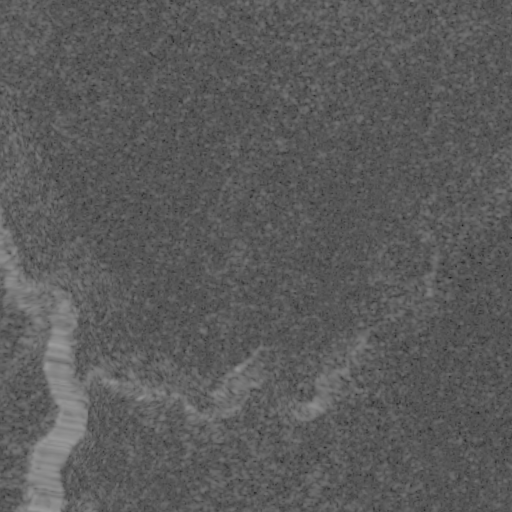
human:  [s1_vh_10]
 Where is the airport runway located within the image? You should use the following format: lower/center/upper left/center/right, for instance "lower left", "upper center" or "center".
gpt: The airport runway is located in the upper center of the image.
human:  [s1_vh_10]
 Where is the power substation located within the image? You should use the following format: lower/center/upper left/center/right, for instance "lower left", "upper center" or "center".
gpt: The power substation is located in the center left of the image.
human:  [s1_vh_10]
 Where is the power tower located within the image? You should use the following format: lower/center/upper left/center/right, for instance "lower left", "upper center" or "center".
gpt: The power tower is located in the lower left of the image.
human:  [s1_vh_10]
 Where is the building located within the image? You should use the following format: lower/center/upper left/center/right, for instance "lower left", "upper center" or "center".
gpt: The building is located in the lower center of the image.
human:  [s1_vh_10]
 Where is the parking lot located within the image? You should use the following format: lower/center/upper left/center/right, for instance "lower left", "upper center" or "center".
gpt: There is no parking lot in the image.

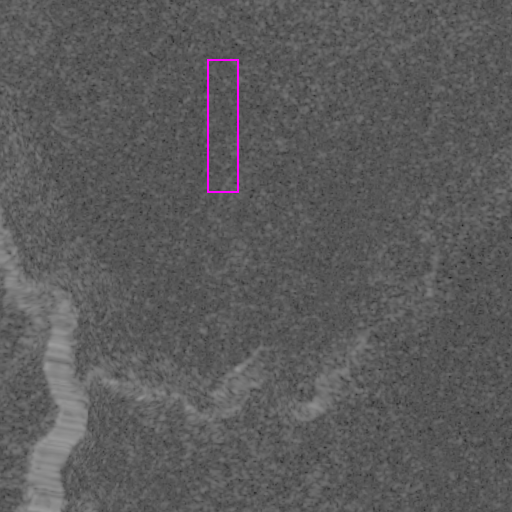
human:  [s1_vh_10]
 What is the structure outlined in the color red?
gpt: There is no red outline.
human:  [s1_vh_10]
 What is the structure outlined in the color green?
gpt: There is no structure outlined in green.